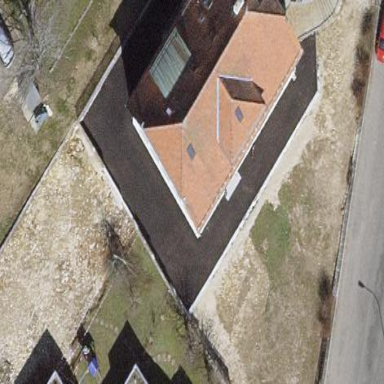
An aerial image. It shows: Semidetached house.